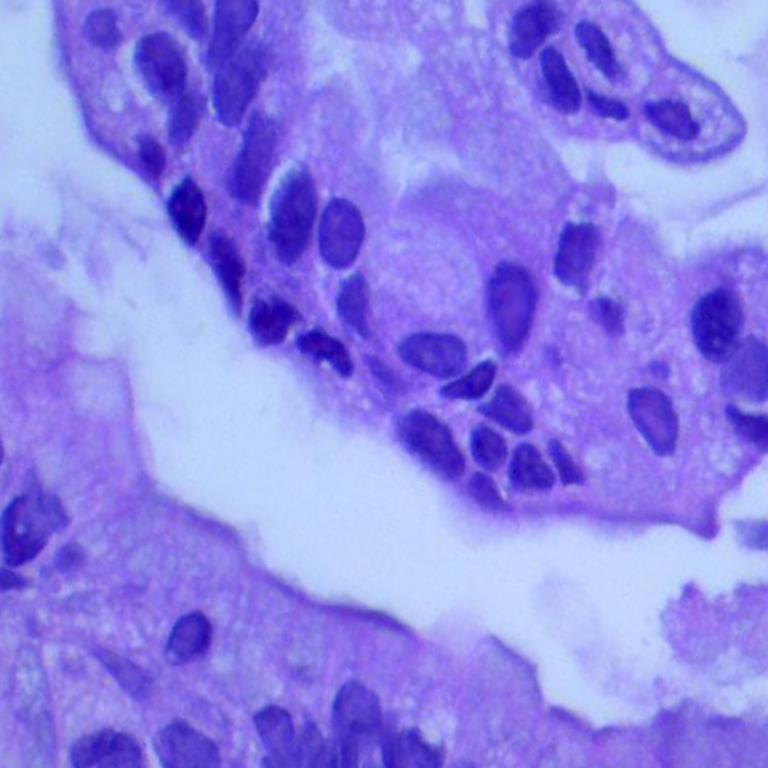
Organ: lung
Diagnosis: adenocarcinomas